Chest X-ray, PA view. Patient: 34 years old, sex F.
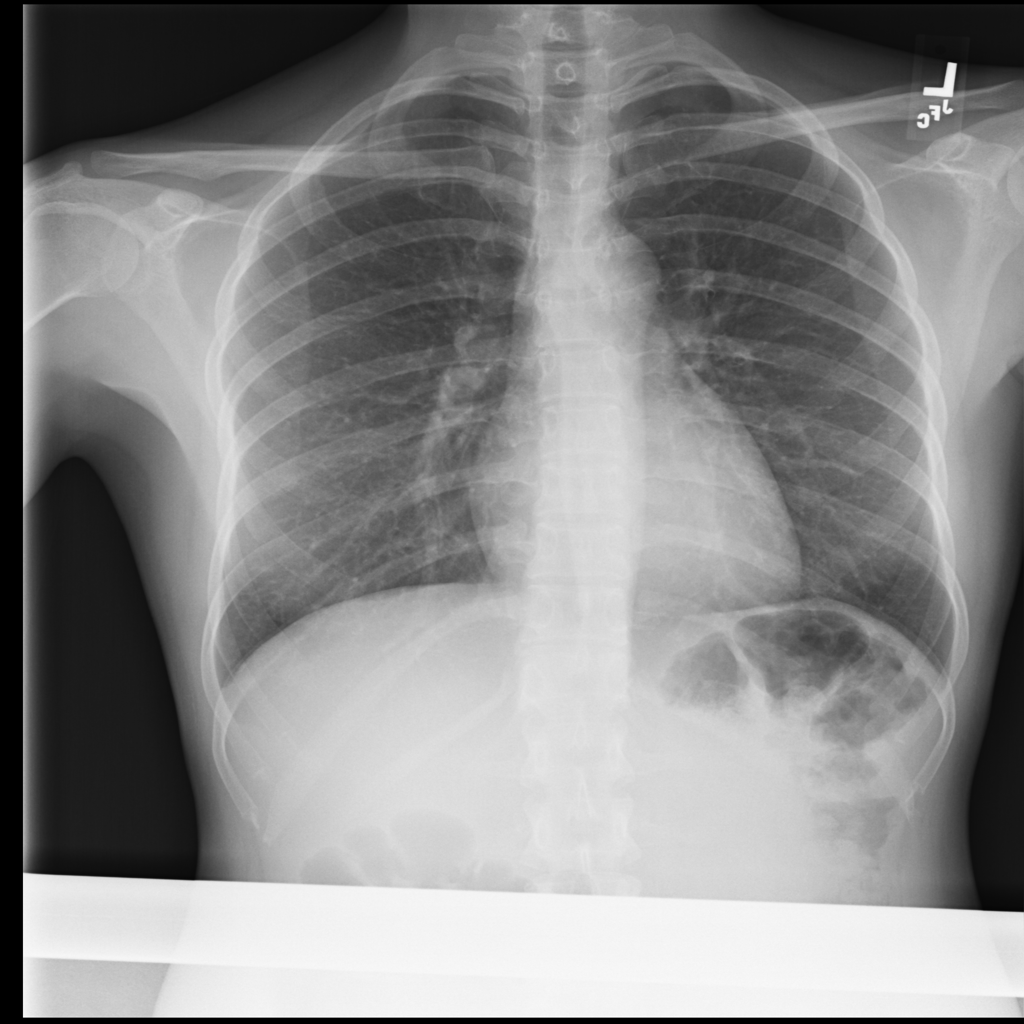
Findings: No Finding